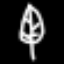
Label: leaf